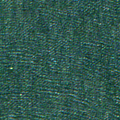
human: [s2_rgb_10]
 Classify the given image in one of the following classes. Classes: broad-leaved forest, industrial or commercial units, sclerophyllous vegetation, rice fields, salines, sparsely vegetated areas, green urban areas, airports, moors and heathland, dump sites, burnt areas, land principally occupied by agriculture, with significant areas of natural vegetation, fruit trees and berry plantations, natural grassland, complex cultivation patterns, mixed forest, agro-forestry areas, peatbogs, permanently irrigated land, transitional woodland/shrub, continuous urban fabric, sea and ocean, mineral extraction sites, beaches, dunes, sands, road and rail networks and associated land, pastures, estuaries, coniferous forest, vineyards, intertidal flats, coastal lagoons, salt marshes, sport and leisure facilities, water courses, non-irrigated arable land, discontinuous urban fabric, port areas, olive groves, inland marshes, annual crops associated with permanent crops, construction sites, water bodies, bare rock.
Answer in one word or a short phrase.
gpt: sea and ocean